Field crop: tomato
Growth stage: 2
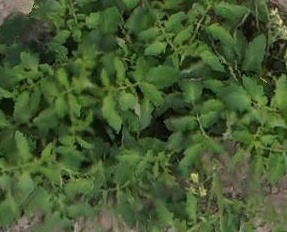
Species: tomato